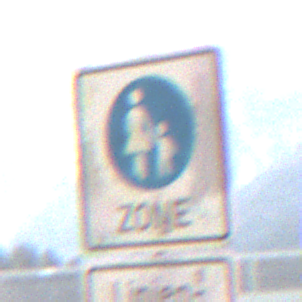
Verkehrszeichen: BeginnFussgaengerzone
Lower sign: BesondereFahrzeugeUndTransportgueter2
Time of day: Midday
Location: Outdoor (Nature)
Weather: PartlyCloudy
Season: NotSpecified
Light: Natural